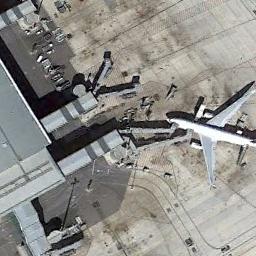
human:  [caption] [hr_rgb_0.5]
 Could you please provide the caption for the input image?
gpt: There is a white plane next to the terminal .

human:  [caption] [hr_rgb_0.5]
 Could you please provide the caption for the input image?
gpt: An airplane was parked  on the airport beside the building .

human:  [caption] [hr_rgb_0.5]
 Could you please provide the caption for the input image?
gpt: A gray-winged aircraft is parked by the gray-roofed airport .

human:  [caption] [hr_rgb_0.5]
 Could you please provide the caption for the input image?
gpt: A plane parked next to the terminal and a parking lot beside .

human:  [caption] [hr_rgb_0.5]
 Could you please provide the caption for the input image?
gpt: One aircraft parked at an airport around buildings of all sizes .